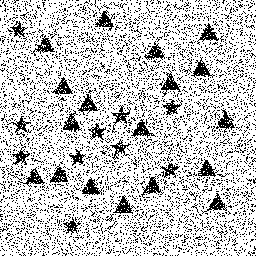
Squares: 0
Triangles: 18
Stars: 10
Total shapes: 28